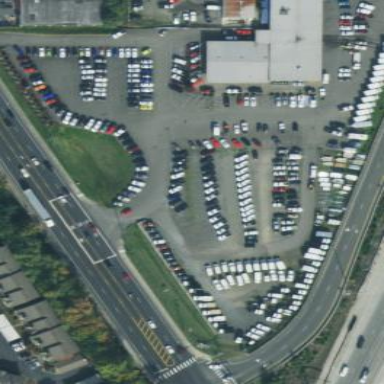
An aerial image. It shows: Shop that sells cars.